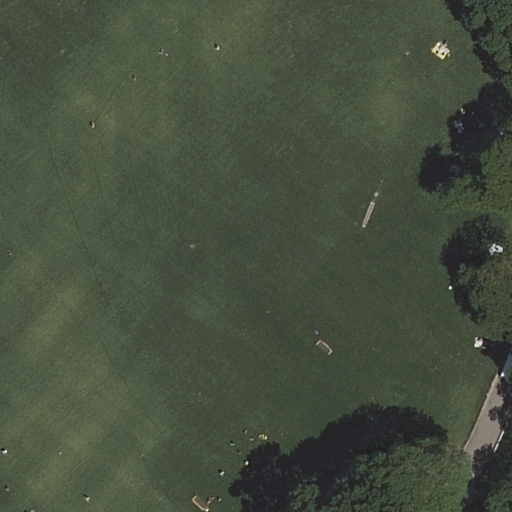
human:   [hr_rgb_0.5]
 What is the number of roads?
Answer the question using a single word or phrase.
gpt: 1

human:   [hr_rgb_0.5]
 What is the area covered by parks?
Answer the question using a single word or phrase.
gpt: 10631m2

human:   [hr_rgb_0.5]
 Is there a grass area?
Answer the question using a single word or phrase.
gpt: yes

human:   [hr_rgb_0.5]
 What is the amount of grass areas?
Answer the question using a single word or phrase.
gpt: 1

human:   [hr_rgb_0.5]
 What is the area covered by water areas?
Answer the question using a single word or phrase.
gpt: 0m2

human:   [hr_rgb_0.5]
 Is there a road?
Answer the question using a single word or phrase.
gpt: yes

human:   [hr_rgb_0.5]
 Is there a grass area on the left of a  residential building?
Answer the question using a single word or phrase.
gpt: no

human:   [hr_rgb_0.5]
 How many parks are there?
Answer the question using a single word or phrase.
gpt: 1

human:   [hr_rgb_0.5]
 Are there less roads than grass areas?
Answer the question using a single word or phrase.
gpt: no

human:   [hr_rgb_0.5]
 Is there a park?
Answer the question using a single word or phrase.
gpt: yes

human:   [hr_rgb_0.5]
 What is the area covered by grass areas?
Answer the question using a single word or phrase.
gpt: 6698m2

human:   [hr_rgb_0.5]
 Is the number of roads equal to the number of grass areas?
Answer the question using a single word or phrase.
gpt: yes

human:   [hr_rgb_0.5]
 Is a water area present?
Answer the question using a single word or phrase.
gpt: no

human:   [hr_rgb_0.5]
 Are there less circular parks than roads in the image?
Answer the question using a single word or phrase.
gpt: yes

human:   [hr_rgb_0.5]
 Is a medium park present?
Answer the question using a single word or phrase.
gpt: no

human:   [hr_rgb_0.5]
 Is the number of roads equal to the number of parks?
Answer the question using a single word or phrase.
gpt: yes

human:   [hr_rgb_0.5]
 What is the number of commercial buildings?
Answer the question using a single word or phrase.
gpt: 0

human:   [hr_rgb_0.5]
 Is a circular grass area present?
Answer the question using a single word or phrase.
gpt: no

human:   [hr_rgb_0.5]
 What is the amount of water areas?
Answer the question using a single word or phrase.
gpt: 0

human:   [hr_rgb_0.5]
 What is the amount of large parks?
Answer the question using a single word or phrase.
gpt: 1

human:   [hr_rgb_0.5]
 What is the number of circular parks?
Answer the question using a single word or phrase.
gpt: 0

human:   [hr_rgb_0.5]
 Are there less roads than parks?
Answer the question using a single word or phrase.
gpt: no

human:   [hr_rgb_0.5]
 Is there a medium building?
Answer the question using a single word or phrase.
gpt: no

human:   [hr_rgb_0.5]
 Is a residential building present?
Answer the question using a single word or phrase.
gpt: no

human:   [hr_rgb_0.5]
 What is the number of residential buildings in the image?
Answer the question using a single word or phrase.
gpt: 0

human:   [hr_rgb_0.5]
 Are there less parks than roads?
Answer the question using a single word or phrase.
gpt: no

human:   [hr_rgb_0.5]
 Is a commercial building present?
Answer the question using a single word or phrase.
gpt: no

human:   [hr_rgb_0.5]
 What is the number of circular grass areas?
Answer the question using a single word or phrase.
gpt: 0

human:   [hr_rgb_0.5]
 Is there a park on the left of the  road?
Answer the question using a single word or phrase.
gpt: yes

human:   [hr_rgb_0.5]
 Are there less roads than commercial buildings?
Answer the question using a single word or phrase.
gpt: no

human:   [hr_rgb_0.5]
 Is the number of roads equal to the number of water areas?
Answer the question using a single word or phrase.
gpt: no

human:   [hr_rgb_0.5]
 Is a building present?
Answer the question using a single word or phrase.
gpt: no

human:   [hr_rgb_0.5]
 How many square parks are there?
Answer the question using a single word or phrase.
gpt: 0

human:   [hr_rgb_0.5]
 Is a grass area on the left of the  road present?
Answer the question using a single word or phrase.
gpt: yes

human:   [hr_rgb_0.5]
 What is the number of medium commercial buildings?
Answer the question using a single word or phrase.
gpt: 0

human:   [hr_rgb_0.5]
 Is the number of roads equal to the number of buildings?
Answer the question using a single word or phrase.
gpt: no

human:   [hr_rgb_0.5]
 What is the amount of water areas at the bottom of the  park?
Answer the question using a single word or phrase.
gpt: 0

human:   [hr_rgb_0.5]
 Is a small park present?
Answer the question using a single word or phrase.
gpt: no

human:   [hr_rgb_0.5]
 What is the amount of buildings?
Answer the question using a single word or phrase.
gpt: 0

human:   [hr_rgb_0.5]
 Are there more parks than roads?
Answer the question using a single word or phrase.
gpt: no

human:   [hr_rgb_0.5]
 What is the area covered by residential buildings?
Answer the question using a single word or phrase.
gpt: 0m2

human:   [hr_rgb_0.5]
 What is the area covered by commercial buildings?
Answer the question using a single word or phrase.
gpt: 0m2

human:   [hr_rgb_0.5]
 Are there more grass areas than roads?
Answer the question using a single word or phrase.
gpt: no

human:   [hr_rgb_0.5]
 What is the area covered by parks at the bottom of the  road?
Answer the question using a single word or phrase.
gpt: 10631m2

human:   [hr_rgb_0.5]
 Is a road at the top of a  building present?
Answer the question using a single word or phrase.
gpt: no

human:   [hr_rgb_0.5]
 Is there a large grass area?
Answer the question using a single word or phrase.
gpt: yes

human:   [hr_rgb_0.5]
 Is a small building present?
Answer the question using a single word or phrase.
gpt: no

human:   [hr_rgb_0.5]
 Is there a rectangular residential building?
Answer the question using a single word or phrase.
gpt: no

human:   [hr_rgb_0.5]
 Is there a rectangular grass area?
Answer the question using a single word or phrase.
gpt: no

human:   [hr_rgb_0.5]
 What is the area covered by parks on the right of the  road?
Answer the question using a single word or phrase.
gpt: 0m2

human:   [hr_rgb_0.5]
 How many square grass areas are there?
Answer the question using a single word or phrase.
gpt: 0

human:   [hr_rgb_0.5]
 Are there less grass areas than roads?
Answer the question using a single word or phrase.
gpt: no

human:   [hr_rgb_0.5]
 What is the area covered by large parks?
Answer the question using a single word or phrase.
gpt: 10631m2

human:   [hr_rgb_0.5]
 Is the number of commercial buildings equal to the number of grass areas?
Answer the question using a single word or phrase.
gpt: no

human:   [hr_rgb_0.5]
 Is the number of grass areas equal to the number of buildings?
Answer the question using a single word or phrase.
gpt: no

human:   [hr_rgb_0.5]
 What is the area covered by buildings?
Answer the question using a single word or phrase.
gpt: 0m2

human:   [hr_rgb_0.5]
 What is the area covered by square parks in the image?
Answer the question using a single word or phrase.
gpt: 0m2

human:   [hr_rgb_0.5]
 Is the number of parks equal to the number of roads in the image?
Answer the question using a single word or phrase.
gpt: yes

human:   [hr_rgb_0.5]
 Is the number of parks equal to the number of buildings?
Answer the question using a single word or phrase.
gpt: no

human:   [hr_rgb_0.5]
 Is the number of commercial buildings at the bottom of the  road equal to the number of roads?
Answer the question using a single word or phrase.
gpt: no

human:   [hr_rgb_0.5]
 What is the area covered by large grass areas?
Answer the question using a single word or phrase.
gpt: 6698m2

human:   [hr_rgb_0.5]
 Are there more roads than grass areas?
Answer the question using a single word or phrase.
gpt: no

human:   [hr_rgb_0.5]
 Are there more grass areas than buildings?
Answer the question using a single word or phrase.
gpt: yes

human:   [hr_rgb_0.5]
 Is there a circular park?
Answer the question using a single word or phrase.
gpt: no